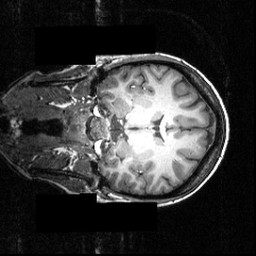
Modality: T1w
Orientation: coronal
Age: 26
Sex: female
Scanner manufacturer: siemens
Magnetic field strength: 3.951 T
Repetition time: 1.5 s
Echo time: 0.00335 s